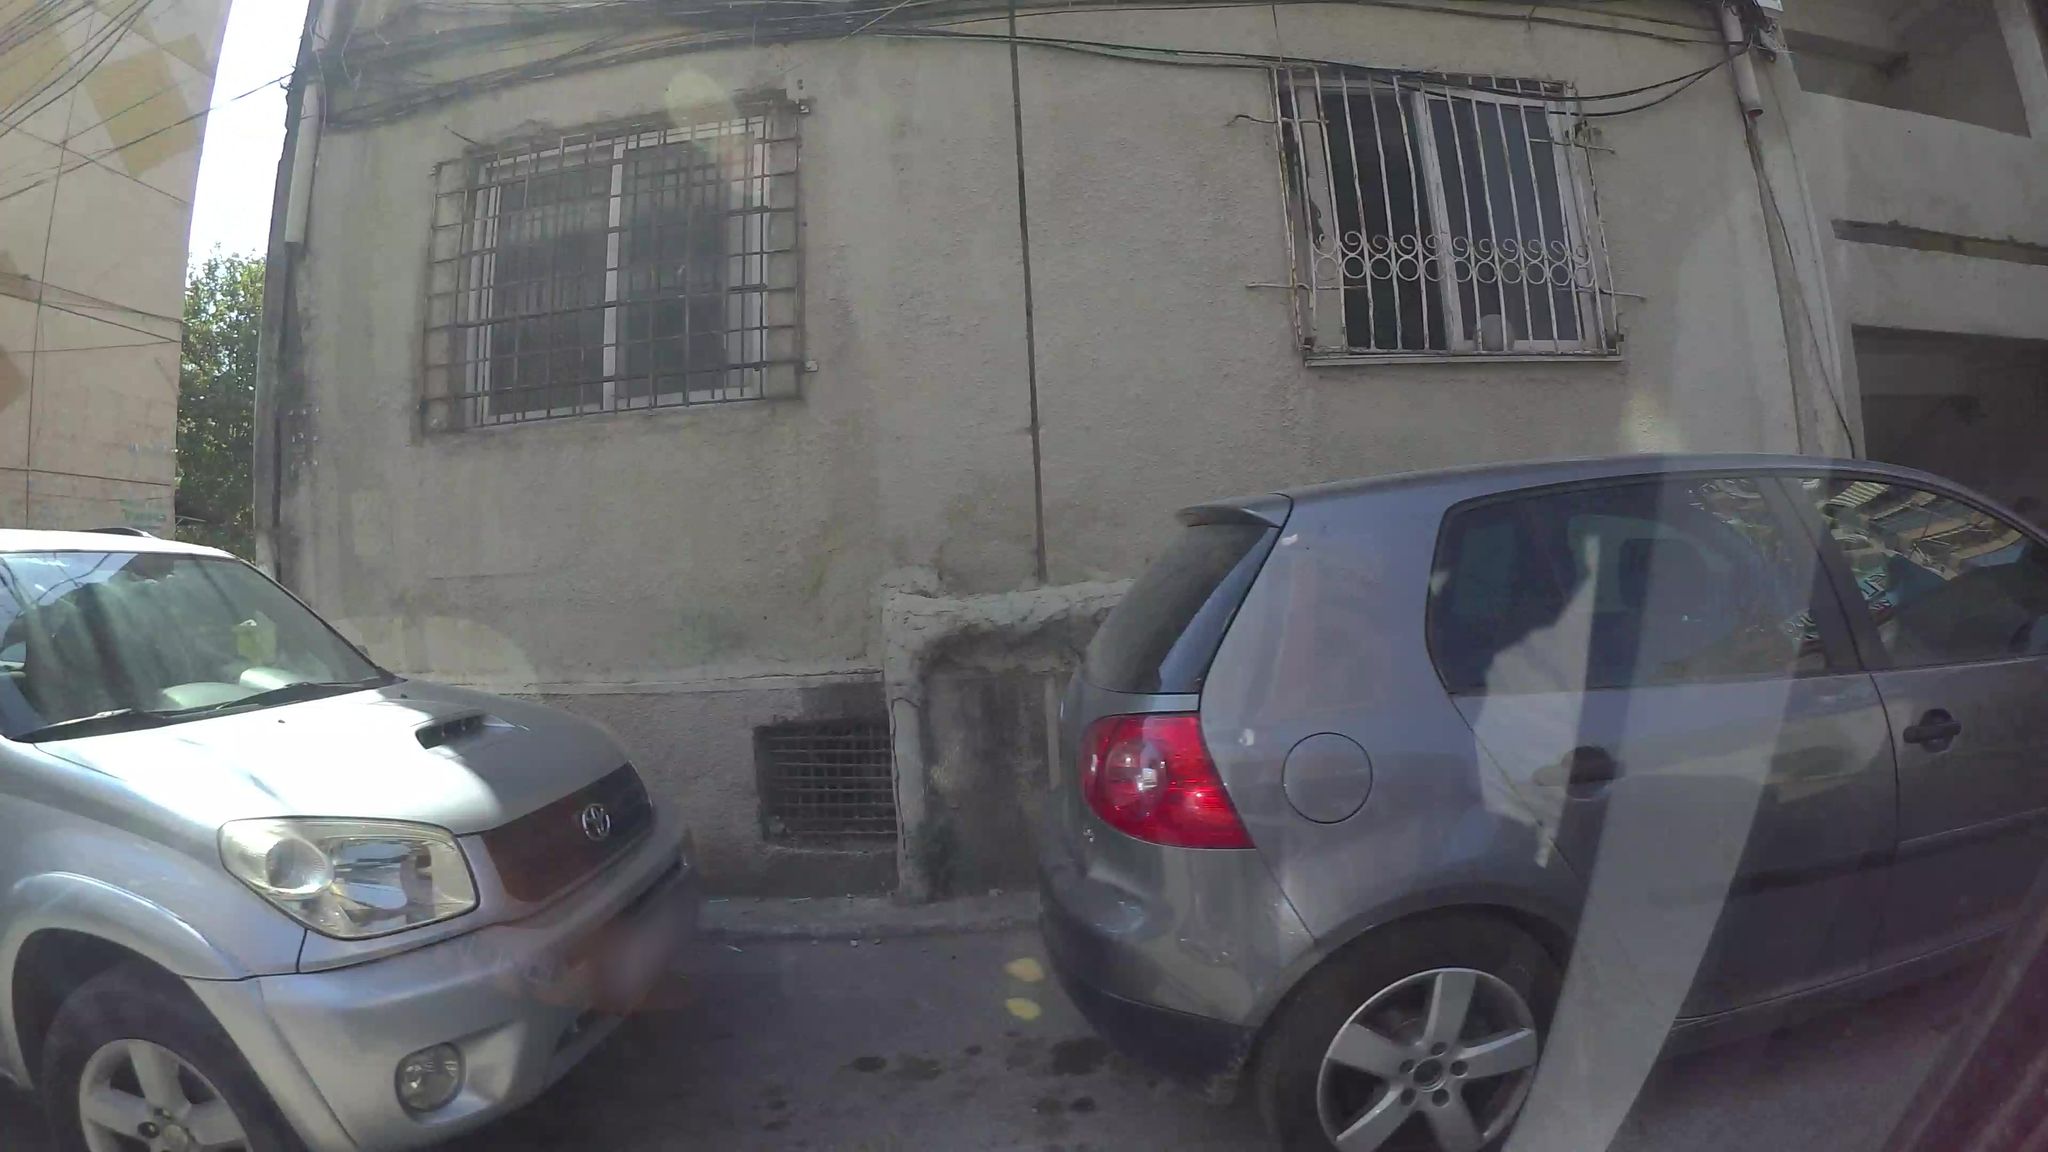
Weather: snowy
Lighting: day
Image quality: good
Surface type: driving surface
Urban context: urban centre
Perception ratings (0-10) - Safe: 4.18, Lively: 5.59, Beautiful: 2.97, Boring: 7.6, Depressing: 7.45, Wealthy: 4.97